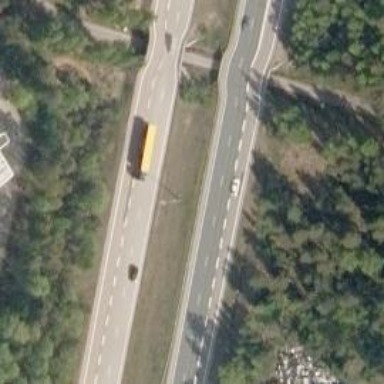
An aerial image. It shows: Motorway junction.